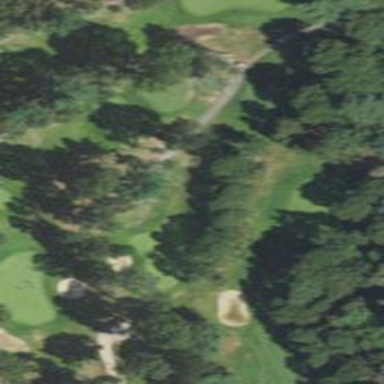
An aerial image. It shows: View of golf hole.